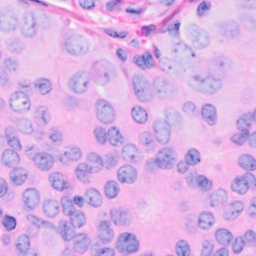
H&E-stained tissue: Breast